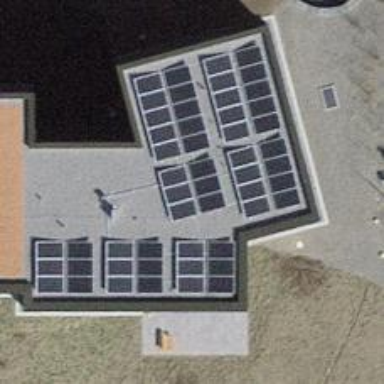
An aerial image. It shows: Solar power generator.